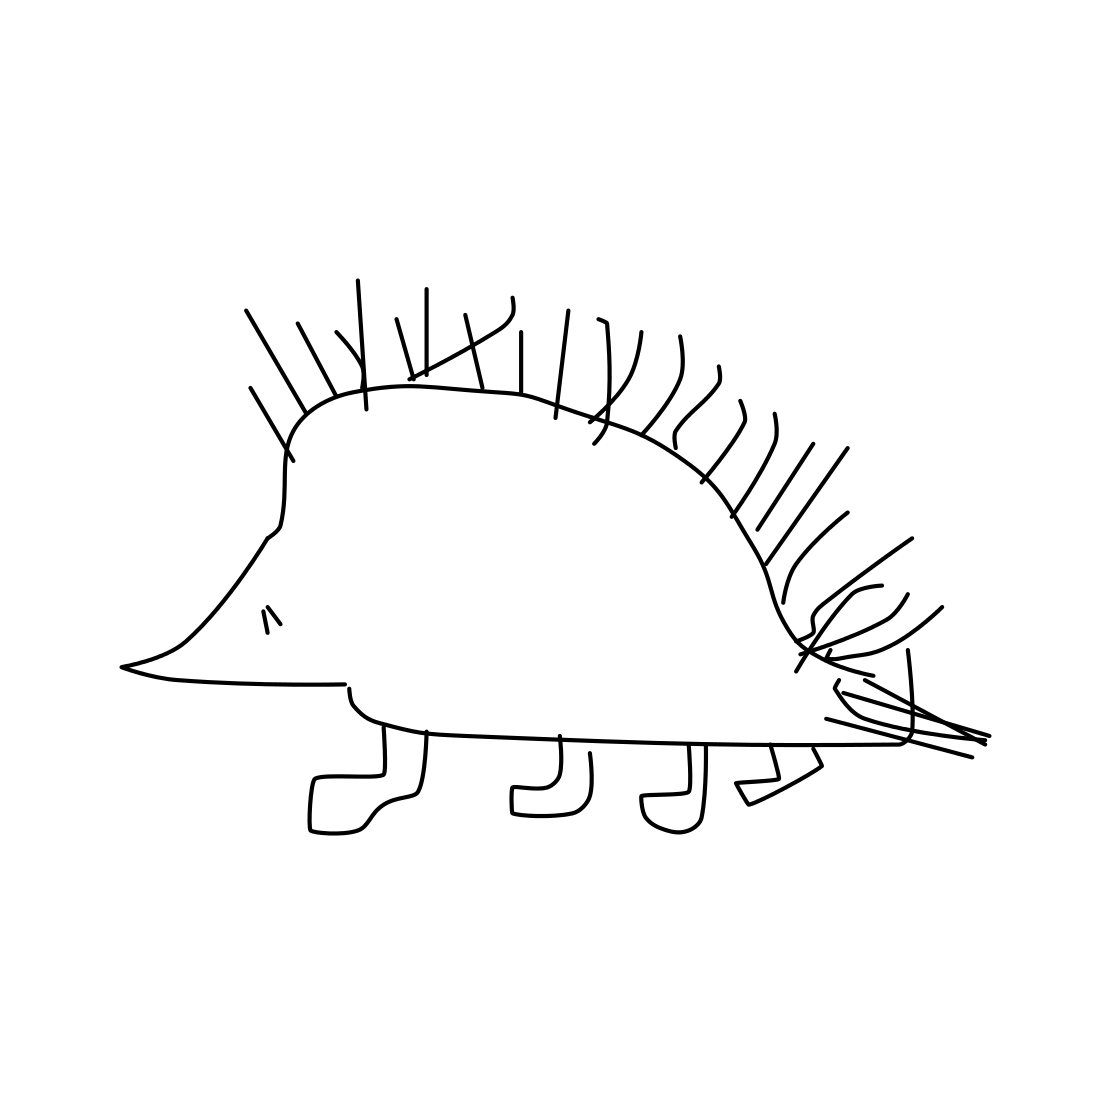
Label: hedgehog